Question:
The jdom library is there and i have removed and added it again and again to the build path. And, i have cleaned the project as well many times. But still iam getting this error:
'''
04-27 10:51:27.867: W/ActivityThread(530): Application com.pkg.src.nhs.glos is waiting for the debugger on port 8100...
04-27 10:51:27.936: I/System.out(530): Sending WAIT chunk
04-27 10:51:29.396: I/dalvikvm(530): Debugger is active
04-27 10:51:29.736: I/System.out(530): Debugger has connected
04-27 10:51:29.746: I/System.out(530): waiting for debugger to settle...
04-27 10:51:29.996: I/System.out(530): waiting for debugger to settle...
04-27 10:51:30.262: I/System.out(530): waiting for debugger to settle...
04-27 10:51:30.479: I/System.out(530): waiting for debugger to settle...
04-27 10:51:30.689: I/System.out(530): waiting for debugger to settle...
04-27 10:51:30.896: I/System.out(530): waiting for debugger to settle...
04-27 10:51:43.786: D/dalvikvm(553): GC freed 683 objects / 60040 bytes in 110ms
04-27 10:51:49.396: W/dalvikvm(553): VFY: unable to find class referenced in signature (Lcom/androidquery/AQuery;)
04-27 10:51:49.576: W/dalvikvm(553): VFY: unable to find class referenced in signature (Lcom/androidquery/util/XmlDom;)
04-27 10:51:49.646: W/dalvikvm(553): VFY: unable to find class referenced in signature (Lcom/androidquery/callback/AjaxStatus;)
04-27 10:51:49.646: I/dalvikvm(553): Could not find method com.androidquery.util.XmlDom.tags, referenced from method com.pkg.src.nhs.glos.MainActivity.setImageCallBack
04-27 10:51:49.646: W/dalvikvm(553): VFY: unable to resolve virtual method 80: Lcom/androidquery/util/XmlDom;.tags (Ljava/lang/String;)Ljava/util/List;
04-27 10:51:49.646: D/dalvikvm(553): VFY: replacing opcode 0x6e at 0x0013
04-27 10:51:49.646: D/dalvikvm(553): Making a copy of Lcom/pkg/src/nhs/glos/MainActivity;.setImageCallBack code (200 bytes)
04-27 10:51:50.126: E/dalvikvm(553): Could not find class 'org.jdom.input.SAXBuilder', referenced from method com.pkg.src.nhs.glos.MainActivity$SetImageTask.doInBackground
04-27 10:51:50.126: W/dalvikvm(553): VFY: unable to resolve new-instance 166 (Lorg/jdom/input/SAXBuilder;) in Lcom/pkg/src/nhs/glos/MainActivity$SetImageTask;
04-27 10:51:50.126: D/dalvikvm(553): VFY: replacing opcode 0x22 at 0x0009
04-27 10:51:50.126: D/dalvikvm(553): Making a copy of Lcom/pkg/src/nhs/glos/MainActivity$SetImageTask;.doInBackground code (205 bytes)
04-27 10:51:50.736: W/dalvikvm(553): threadid=15: thread exiting with uncaught exception (group=0x4001b188)
04-27 10:51:50.746: E/AndroidRuntime(553): Uncaught handler: thread AsyncTask #1 exiting due to uncaught exception
04-27 10:51:50.846: E/AndroidRuntime(553): java.lang.RuntimeException: An error occured while executing doInBackground()
04-27 10:51:50.846: E/AndroidRuntime(553): at android.os.AsyncTask$3.done(AsyncTask.java:200)
04-27 10:51:50.846: E/AndroidRuntime(553): at java.util.concurrent.FutureTask$Sync.innerSetException(FutureTask.java:273)
04-27 10:51:50.846: E/AndroidRuntime(553): at java.util.concurrent.FutureTask.setException(FutureTask.java:124)
04-27 10:51:50.846: E/AndroidRuntime(553): at java.util.concurrent.FutureTask$Sync.innerRun(FutureTask.java:307)
04-27 10:51:50.846: E/AndroidRuntime(553): at java.util.concurrent.FutureTask.run(FutureTask.java:137)
04-27 10:51:50.846: E/AndroidRuntime(553): at java.util.concurrent.ThreadPoolExecutor.runWorker(ThreadPoolExecutor.java:1068)
04-27 10:51:50.846: E/AndroidRuntime(553): at java.util.concurrent.ThreadPoolExecutor$Worker.run(ThreadPoolExecutor.java:561)
04-27 10:51:50.846: E/AndroidRuntime(553): at java.lang.Thread.run(Thread.java:1096)
04-27 10:51:50.846: E/AndroidRuntime(553): Caused by: java.lang.NoClassDefFoundError: org.jdom.input.SAXBuilder
04-27 10:51:50.846: E/AndroidRuntime(553): at com.pkg.src.nhs.glos.MainActivity$SetImageTask.doInBackground(MainActivity.java:100)
04-27 10:51:50.846: E/AndroidRuntime(553): at com.pkg.src.nhs.glos.MainActivity$SetImageTask.doInBackground(MainActivity.java:1)
04-27 10:51:50.846: E/AndroidRuntime(553): at android.os.AsyncTask$2.call(AsyncTask.java:185)
04-27 10:51:50.846: E/AndroidRuntime(553): at java.util.concurrent.FutureTask$Sync.innerRun(FutureTask.java:305)
04-27 10:51:50.846: E/AndroidRuntime(553): ... 4 more
04-27 10:51:50.941: I/dalvikvm(553): threadid=7: reacting to signal 3
04-27 10:51:50.941: E/dalvikvm(553): Unable to open stack trace file '/data/anr/traces.txt': Permission denied
04-27 10:52:02.038: I/Process(553): Sending signal. PID: 553 SIG: 9
'''
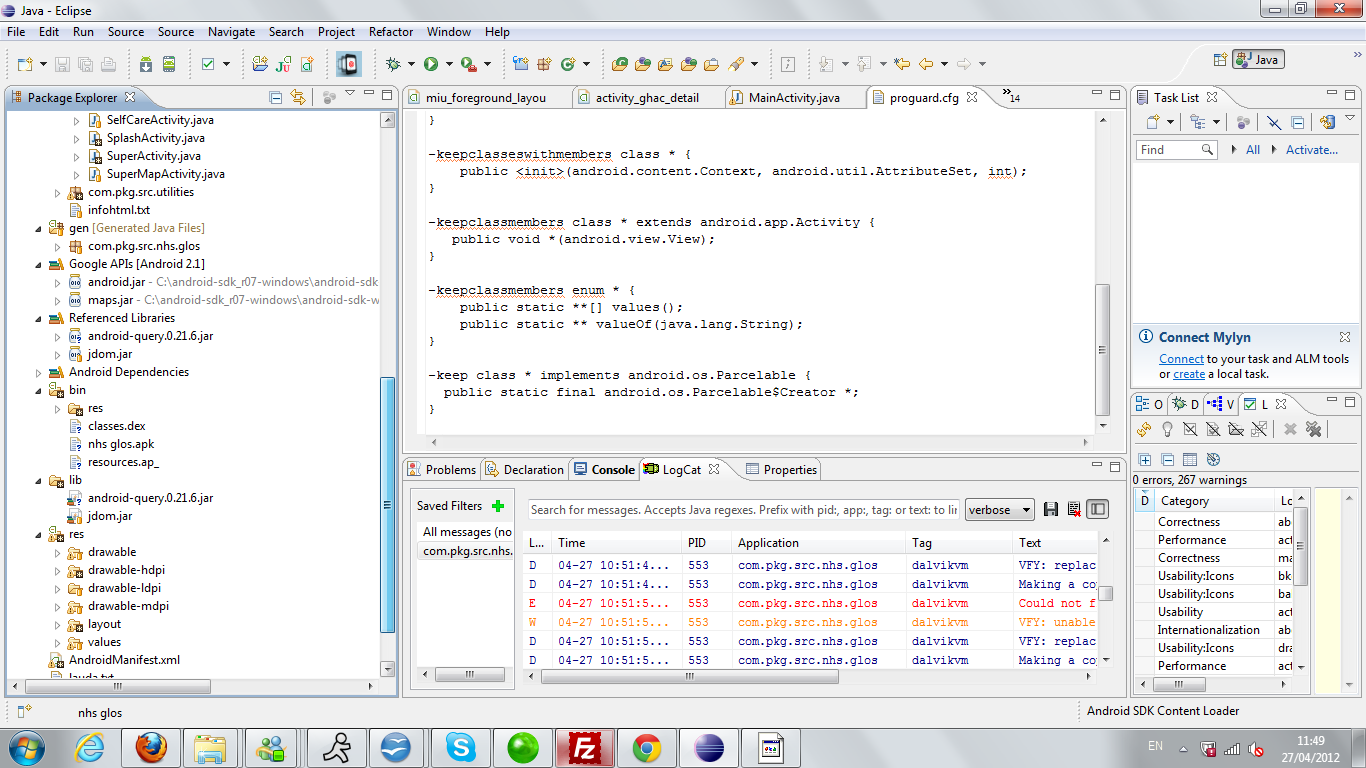
Answer: Check if the jdom library is checked in the Order and Export Tab of your build path Settings.
If it is not check it, do a clean and retry to run your application.